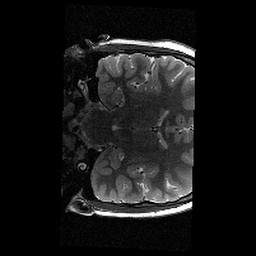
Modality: T2w
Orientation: coronal
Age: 10
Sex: female
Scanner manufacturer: siemens
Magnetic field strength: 3 T
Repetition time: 9.23 s
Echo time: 0.067 s